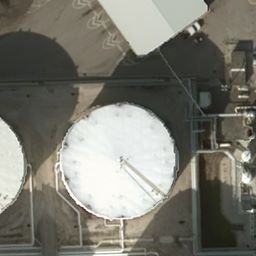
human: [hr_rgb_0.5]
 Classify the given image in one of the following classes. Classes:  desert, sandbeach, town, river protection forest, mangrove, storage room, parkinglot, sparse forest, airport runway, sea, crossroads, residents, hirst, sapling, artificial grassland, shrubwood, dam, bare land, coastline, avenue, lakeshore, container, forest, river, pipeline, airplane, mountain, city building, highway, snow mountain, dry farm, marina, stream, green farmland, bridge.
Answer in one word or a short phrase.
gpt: storage room